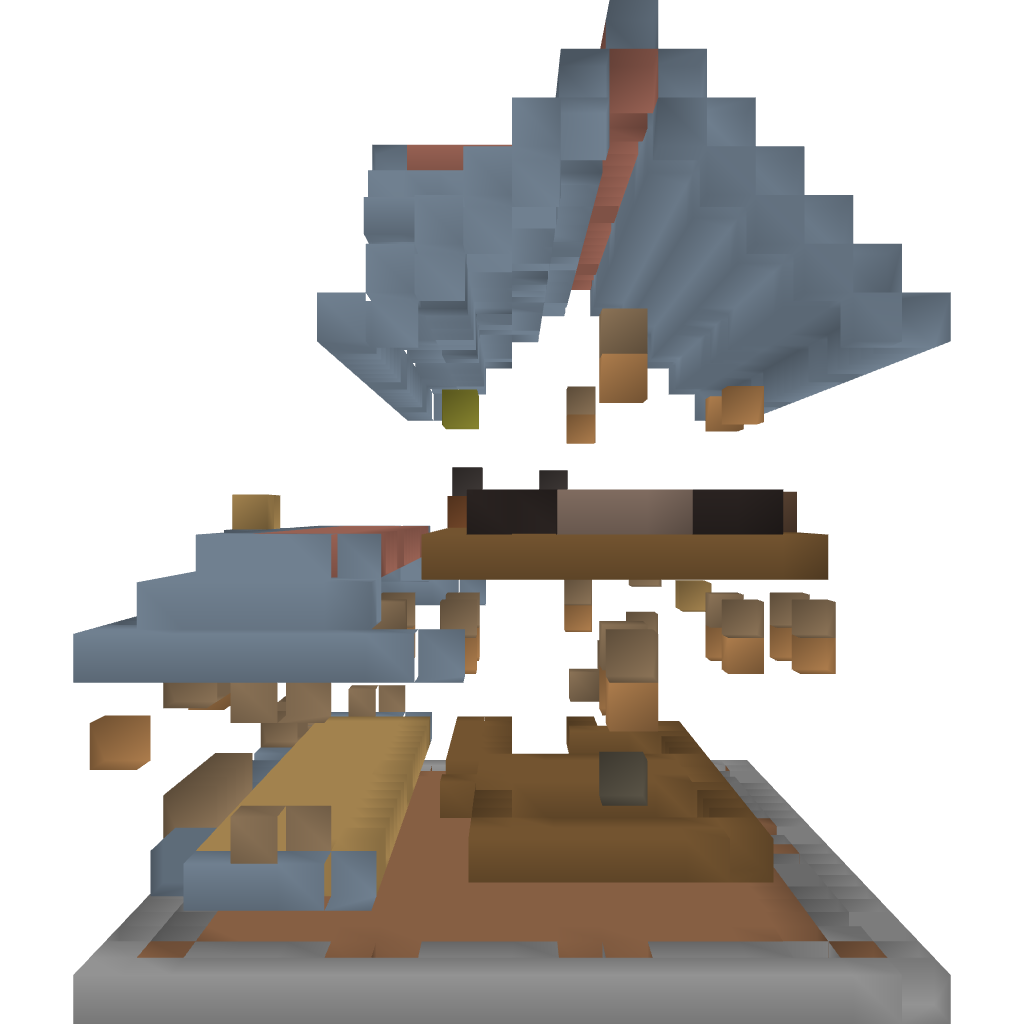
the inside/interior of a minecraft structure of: Farm House for 1.6.0+